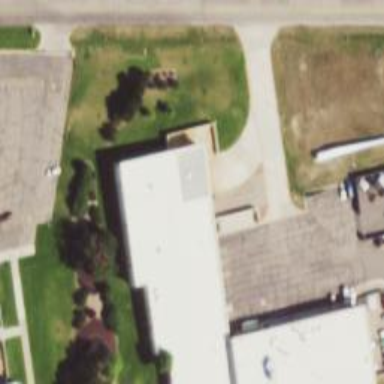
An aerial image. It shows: College building.